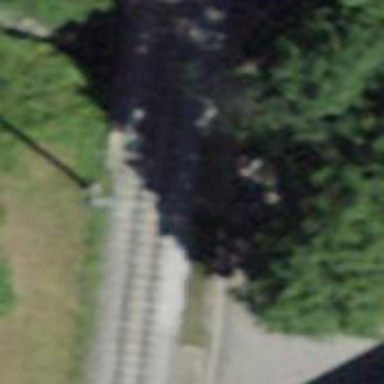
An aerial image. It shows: Narrow gauge railway bridge with electrified contact lines.